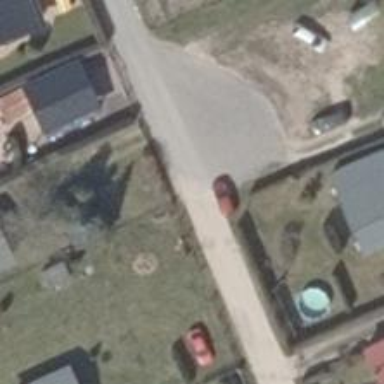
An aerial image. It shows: Turning circle on the road.